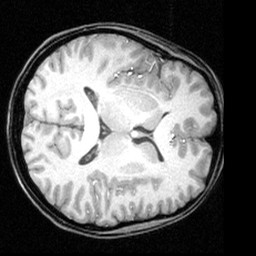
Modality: T1w
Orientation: axial
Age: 23
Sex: female